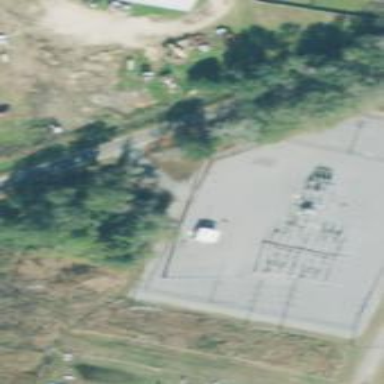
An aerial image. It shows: Distribution substation surrounded by fence.